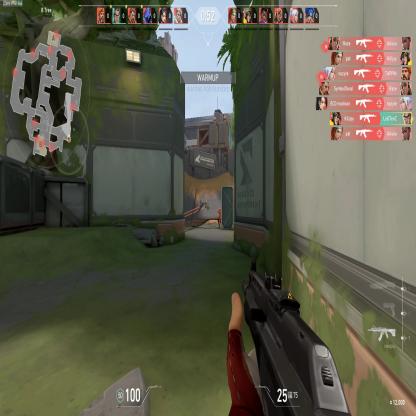
Label: enemy